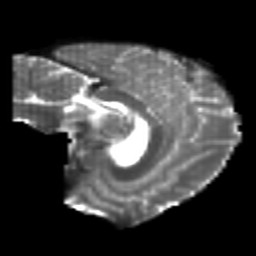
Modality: T2w
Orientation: sagittal
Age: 23
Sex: male
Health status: healthy
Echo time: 0.074 s